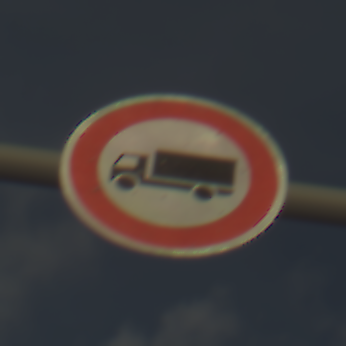
Verkehrszeichen: VerbotFuerKraftfahrzeugeUeberDreiKommaFuenfTonnen
Umgebung: Outdoor, RoadRail
Tageszeit: Midday
Wetter: PartlyCloudy
Licht: Natural
Jahreszeit: NotSpecified
Kontrast: HighContrast